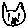
Label: cat